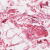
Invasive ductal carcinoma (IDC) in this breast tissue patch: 0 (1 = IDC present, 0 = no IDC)